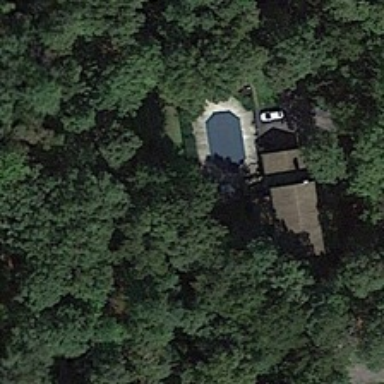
Many green trees are around a building with a swimming pool .